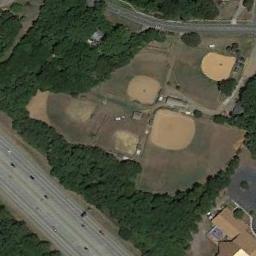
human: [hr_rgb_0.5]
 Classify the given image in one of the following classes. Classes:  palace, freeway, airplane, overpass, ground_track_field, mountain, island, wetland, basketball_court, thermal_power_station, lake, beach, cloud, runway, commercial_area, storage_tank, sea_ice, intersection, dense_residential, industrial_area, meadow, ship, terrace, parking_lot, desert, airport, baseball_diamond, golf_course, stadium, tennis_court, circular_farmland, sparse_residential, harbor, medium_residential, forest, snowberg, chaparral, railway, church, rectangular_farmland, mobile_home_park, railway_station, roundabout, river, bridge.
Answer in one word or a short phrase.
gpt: baseball_diamond